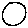
Label: circle